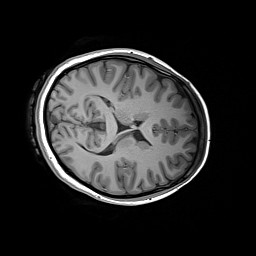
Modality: T1w
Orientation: axial
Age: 19
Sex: female
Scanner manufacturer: siemens
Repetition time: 2.2 s
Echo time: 0.00244 s